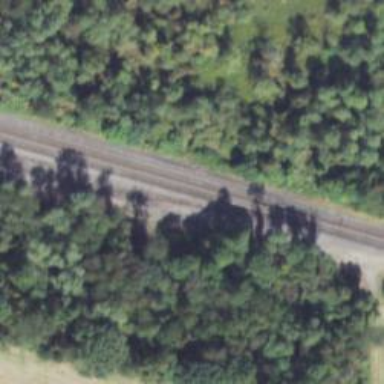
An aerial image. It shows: Railway siding with rails.